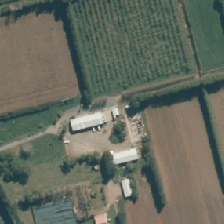
Land cover: urban_build_up